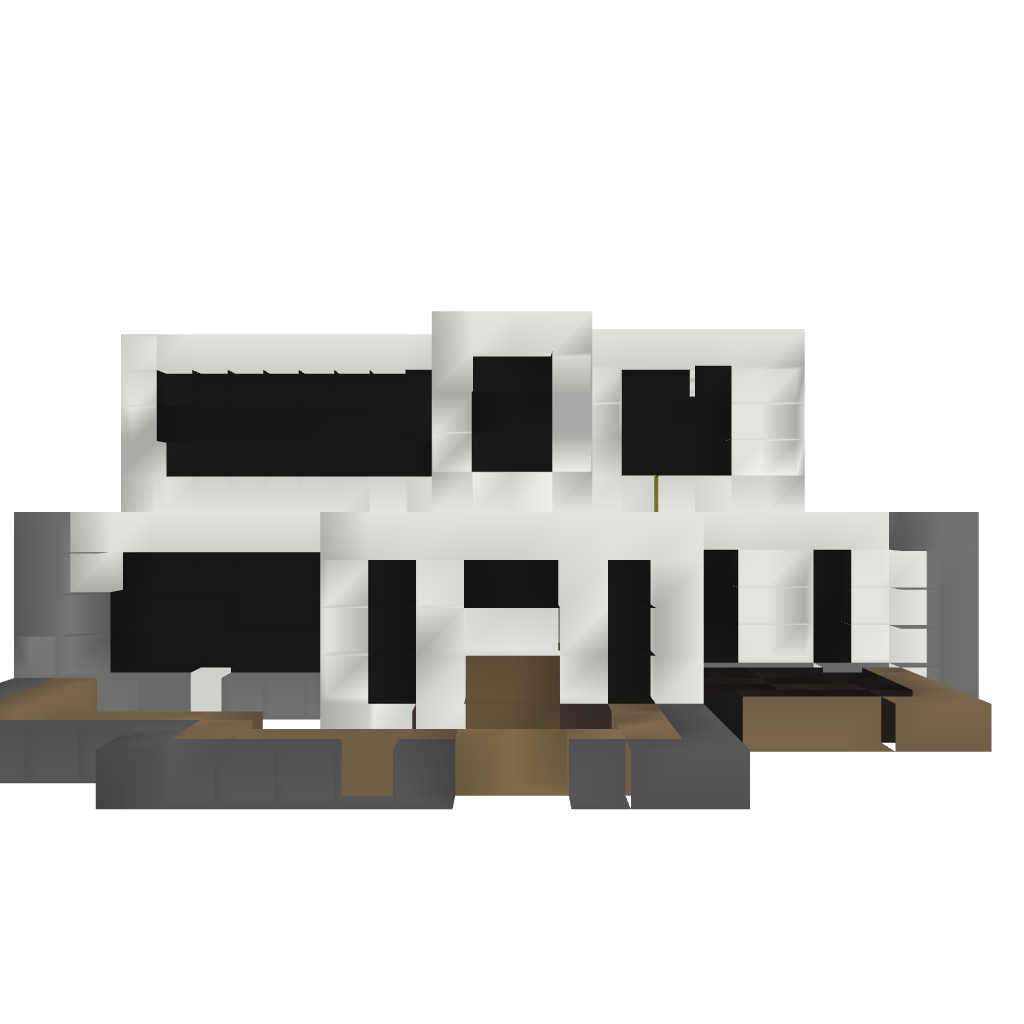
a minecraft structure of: Modern House